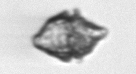
Label: Kryptoperidinium_triquetrum